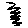
Label: zigzag